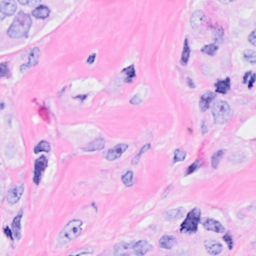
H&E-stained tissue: Breast